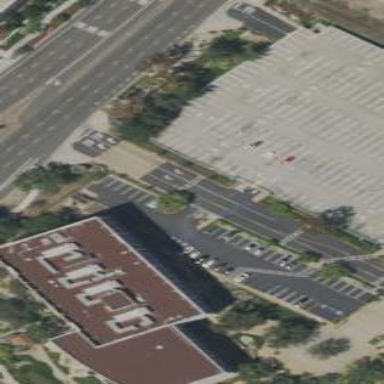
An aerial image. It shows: Office building with flat roof.